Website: apple
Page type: address-validator
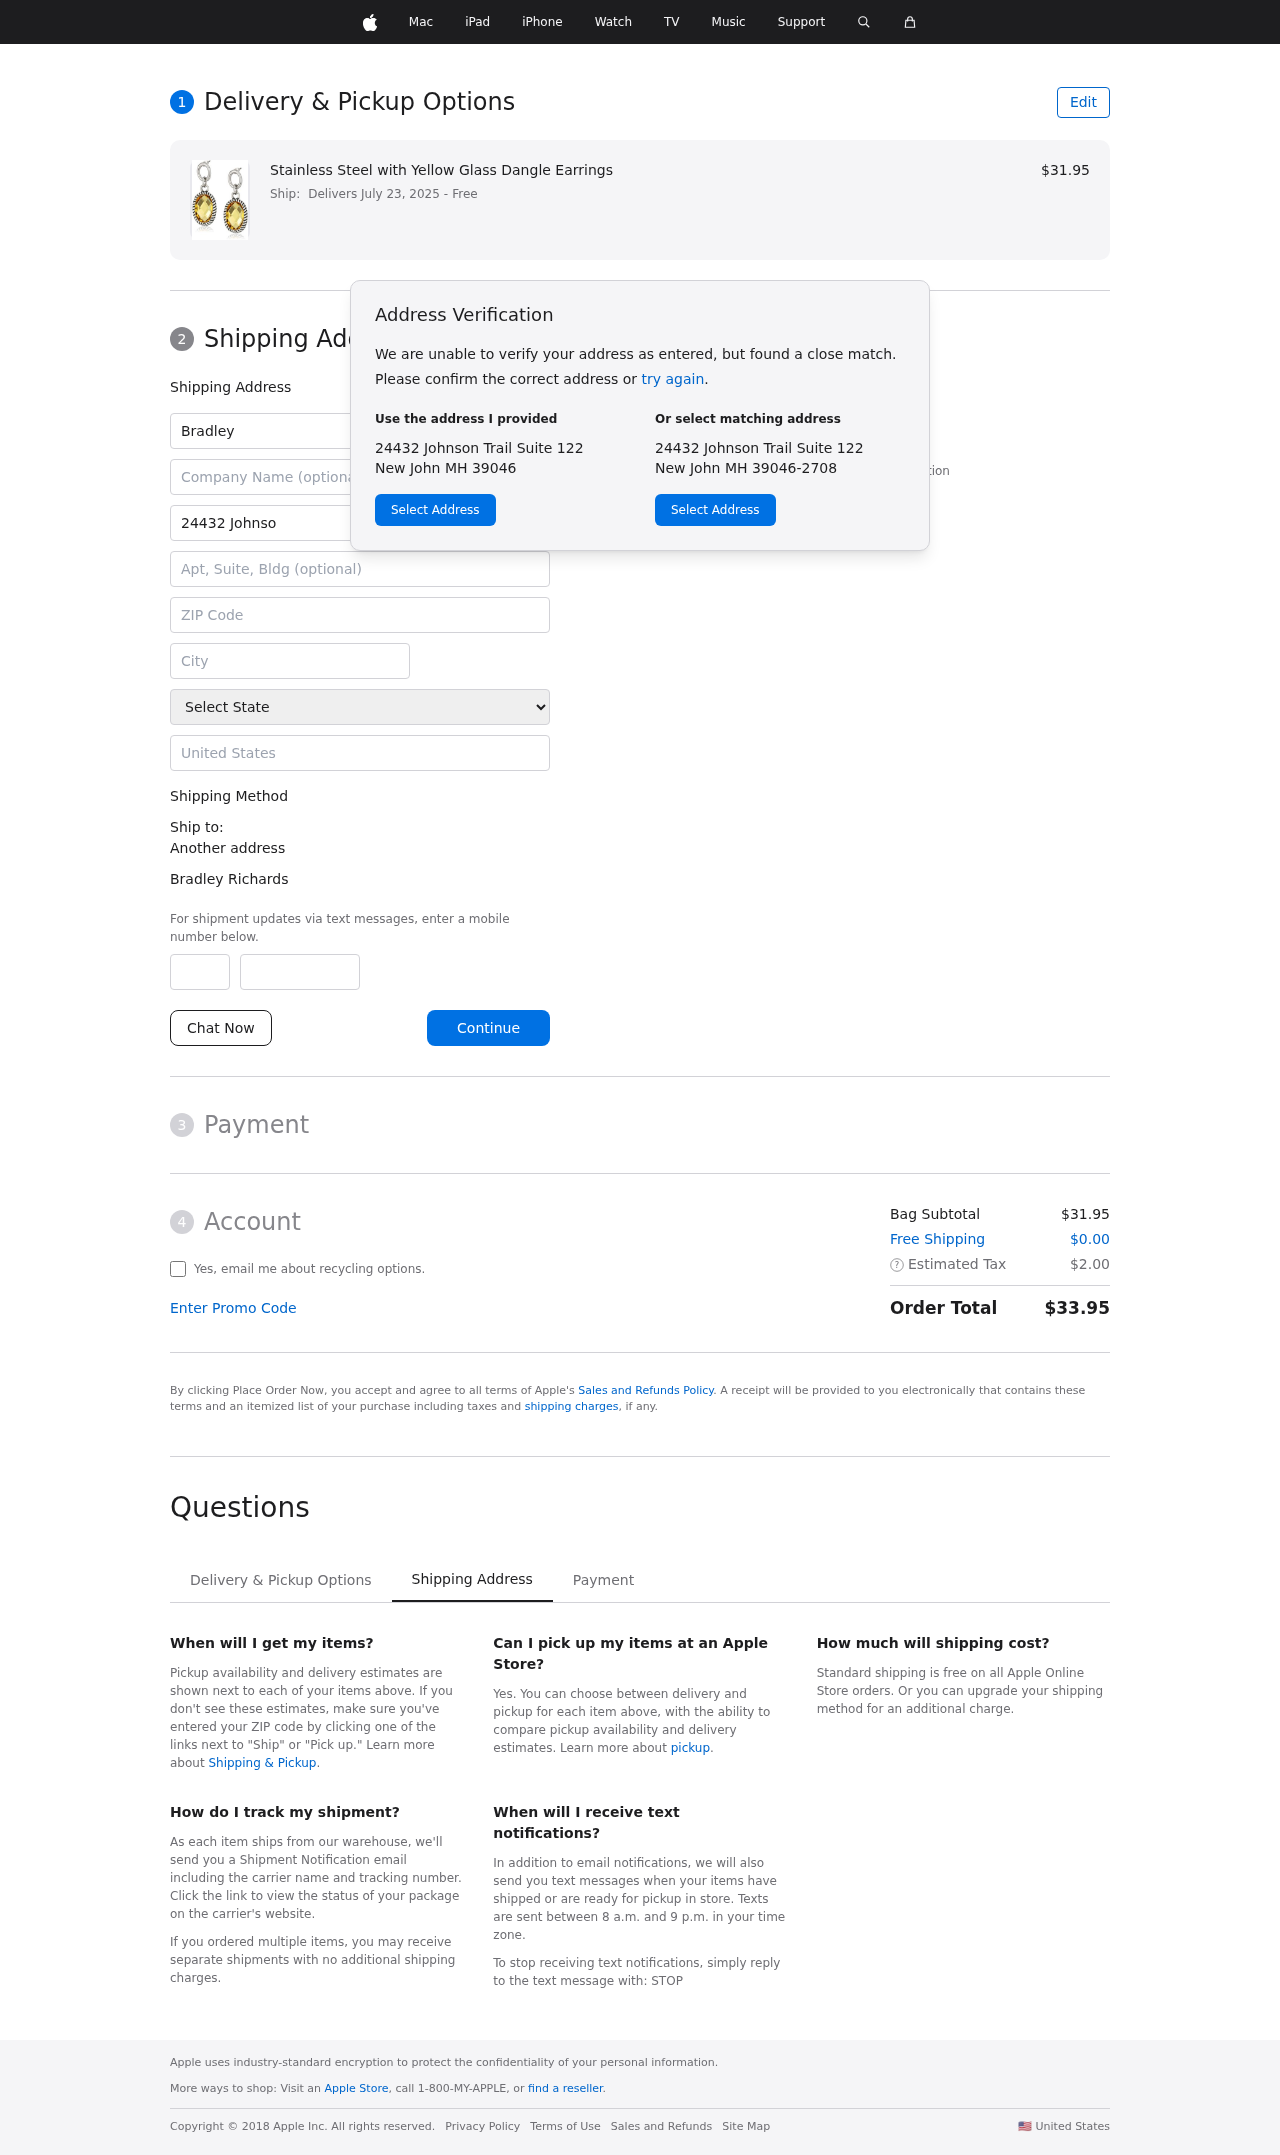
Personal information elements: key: PII_CITY
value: New John
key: PII_COUNTRY
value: United States
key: PII_FIRSTNAME
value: Bradley
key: PII_FULLNAME
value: Bradley Richards
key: PII_LASTNAME
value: Richards
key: PII_PHONE_AREA
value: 409
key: PII_PHONE_SUFFIX
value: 6811
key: PII_POSTCODE
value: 39046
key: PII_STATE
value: MH
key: PII_STREET
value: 24432 Johnson Trail Suite 122
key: PII_CITY_STATE_ZIP
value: New John MH 39046
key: PII_STATE_ABBR
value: MH
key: PII_POSTCODE_FULL
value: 39046
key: PII_POSTCODE_NUMERIC
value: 39046
Product elements: key: PRODUCT1_NAME
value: Stainless Steel with Yellow Glass Dangle Earrings
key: PRODUCT1_PRICE
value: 31.95
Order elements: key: ORDER_DELIVERY_DATE
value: Delivers July 23, 2025
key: ORDER_SUBTOTAL
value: $31.95
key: ORDER_SHIPPING_COST
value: $0.00
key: ORDER_TAX
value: $2.00
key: ORDER_TOTAL
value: $33.95